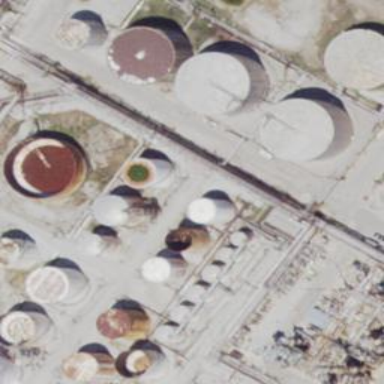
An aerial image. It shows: Storage tank with man-made structure.